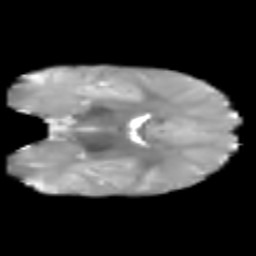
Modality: T2w
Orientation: coronal
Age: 7
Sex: male
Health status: healthy